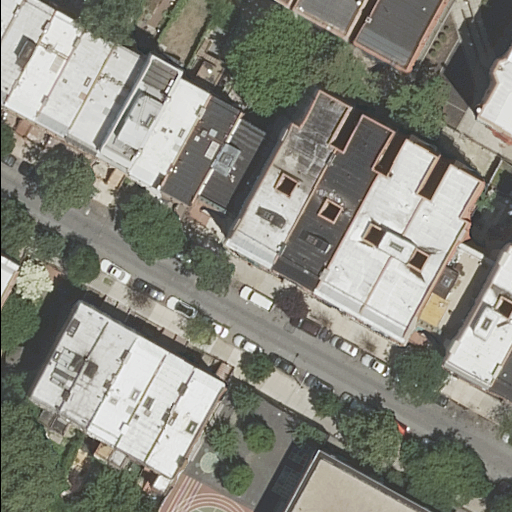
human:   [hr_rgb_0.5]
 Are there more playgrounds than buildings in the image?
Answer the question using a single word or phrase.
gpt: no

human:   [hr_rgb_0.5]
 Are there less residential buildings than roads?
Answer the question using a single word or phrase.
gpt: no

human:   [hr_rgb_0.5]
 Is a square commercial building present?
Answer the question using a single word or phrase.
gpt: no

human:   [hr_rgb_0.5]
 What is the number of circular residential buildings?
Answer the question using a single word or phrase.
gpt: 0

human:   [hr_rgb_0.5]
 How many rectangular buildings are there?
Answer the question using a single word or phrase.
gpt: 21

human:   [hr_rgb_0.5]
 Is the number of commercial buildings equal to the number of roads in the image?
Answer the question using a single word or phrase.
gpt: no

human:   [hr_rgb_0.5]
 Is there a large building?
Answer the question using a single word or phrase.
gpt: yes

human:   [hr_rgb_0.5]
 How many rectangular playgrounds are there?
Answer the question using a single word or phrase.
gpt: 1

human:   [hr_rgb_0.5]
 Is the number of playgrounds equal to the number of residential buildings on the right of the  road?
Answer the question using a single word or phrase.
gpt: no

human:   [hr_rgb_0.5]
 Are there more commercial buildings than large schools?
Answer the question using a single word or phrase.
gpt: no

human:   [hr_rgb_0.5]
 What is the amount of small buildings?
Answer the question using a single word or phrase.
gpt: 5

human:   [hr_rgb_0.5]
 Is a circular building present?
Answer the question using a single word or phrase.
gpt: no

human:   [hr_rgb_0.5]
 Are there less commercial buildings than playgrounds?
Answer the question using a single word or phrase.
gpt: yes

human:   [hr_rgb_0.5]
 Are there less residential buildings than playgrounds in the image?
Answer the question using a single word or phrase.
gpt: no

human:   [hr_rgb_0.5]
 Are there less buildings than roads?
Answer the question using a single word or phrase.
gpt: no

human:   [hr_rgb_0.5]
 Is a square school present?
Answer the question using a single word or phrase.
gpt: no

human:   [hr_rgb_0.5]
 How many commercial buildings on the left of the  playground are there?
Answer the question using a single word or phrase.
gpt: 0

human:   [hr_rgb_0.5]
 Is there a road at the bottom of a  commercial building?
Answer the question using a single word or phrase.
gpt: no

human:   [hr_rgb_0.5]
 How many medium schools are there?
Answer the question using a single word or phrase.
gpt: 0

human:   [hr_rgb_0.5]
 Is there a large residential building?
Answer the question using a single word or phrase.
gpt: no

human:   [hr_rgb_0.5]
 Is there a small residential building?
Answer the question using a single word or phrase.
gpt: yes

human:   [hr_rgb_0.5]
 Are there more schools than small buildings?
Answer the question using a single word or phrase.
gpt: no

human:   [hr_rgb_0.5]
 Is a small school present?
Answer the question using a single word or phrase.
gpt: no

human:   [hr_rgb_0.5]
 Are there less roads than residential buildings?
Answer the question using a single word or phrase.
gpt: yes

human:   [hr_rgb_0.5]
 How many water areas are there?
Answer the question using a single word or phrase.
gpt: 0

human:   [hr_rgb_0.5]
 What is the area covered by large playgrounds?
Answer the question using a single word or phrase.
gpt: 2385m2

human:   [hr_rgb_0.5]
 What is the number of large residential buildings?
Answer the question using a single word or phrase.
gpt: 0

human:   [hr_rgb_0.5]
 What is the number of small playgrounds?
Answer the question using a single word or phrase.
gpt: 0

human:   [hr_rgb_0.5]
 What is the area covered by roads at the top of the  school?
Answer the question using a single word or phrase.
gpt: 0m2

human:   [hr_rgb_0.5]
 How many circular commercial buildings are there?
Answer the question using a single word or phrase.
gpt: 0

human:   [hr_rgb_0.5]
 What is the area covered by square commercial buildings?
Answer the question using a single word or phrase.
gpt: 0m2

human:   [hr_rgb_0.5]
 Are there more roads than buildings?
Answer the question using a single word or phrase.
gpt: no

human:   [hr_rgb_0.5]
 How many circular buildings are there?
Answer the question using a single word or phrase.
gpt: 0

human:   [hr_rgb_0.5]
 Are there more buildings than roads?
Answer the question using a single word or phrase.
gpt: yes

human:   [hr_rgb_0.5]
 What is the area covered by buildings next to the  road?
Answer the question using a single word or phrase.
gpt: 8035m2

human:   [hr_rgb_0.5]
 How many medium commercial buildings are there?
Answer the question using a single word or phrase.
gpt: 0